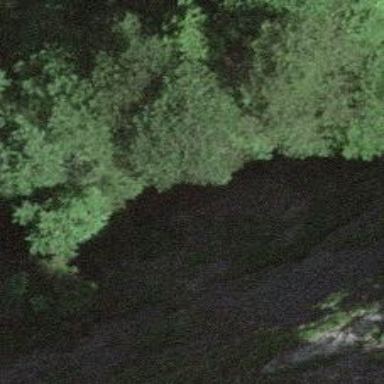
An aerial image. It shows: Cliff in nature.